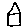
Label: house